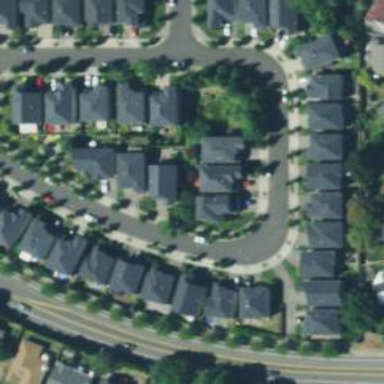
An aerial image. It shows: Sidewalk.